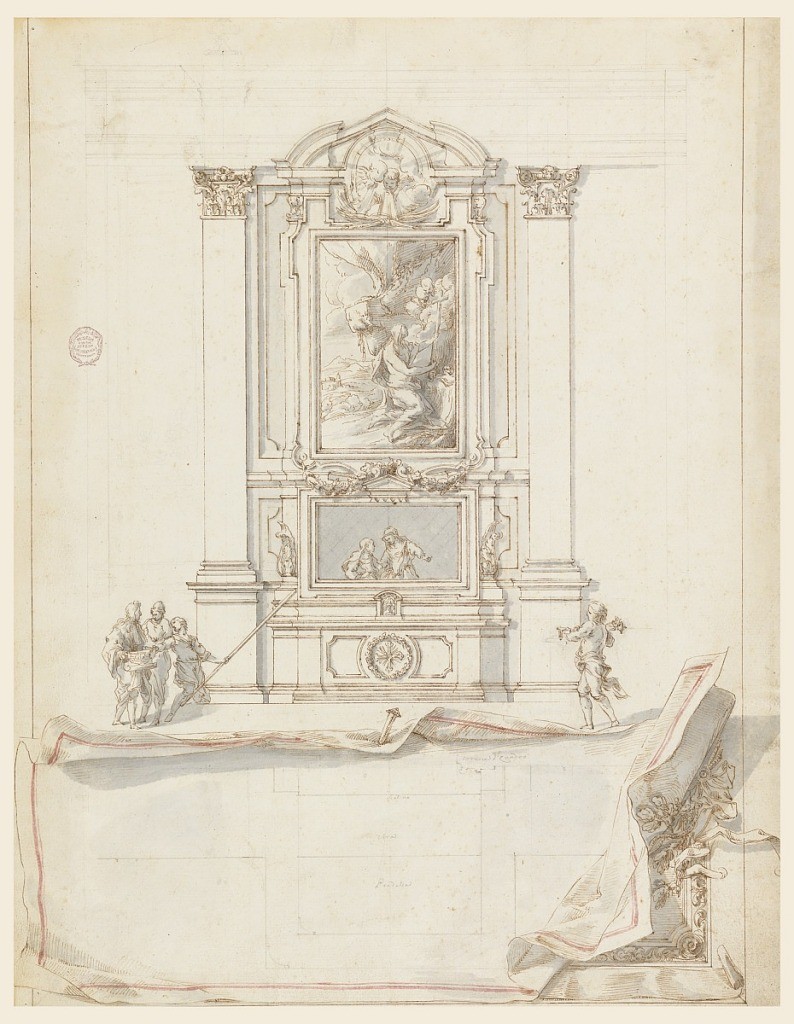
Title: Design for an Altar: Elevation, with Trompe l'Oeil Plan Below
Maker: Carlo Marchionni, Italian, 1702–1786
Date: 1750–75
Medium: Pen and brown ink, brush and gray, red wash, graphite on cream laid paper
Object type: Drawing
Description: Centrally placed elevation of an altar showing a painting of a penitent saint in the wilderness. The heads of two cherubs can be seen above in a circular frame. The altarpiece is flanked by Corinthian topped pilasters. A group of three figures, one of which holds a lance, appears at the left of the altar. At right, one figure carries candlesticks. Below the elevation, a sheet of paper containing a plan view is drawn in trompe-l'oeil and edged with red. The edges appear rolled, and an elaborate frame is shown at right, behind the sheet.